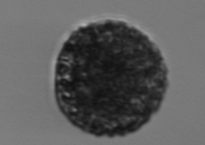
Label: Vicicitus_globosus